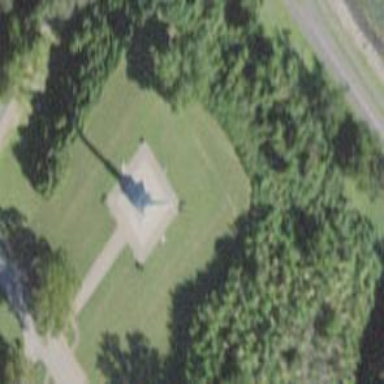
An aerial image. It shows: Historic memorial.